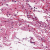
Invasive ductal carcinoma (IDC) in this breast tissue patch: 0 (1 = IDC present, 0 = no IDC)